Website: lowes
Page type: payment
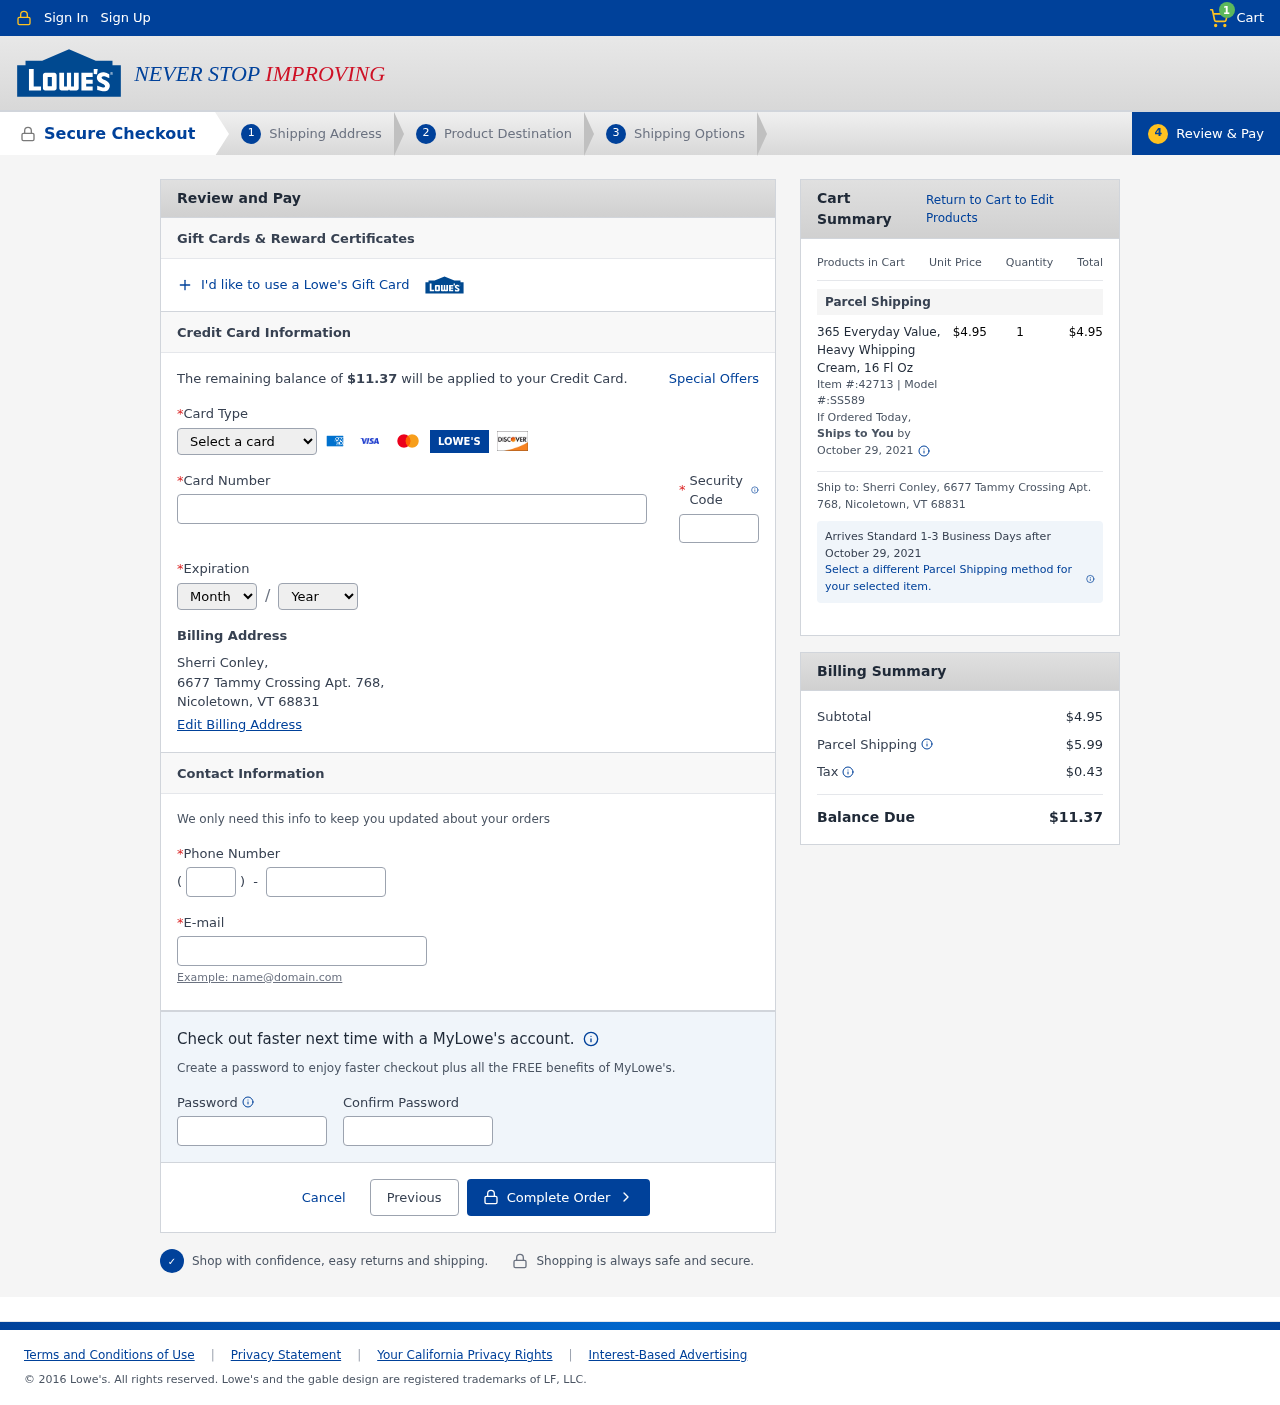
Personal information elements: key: PII_CARD_CVV
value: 1672
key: PII_CARD_EXPIRY_MONTH
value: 09
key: PII_CARD_EXPIRY_YEAR
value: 29
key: PII_CARD_NUMBER
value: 3733 0523 8698 015
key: PII_CARD_TYPE
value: American Express
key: PII_CITY_STATE_ZIP
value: Nicoletown, VT 68831
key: PII_EMAIL
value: sherri_conley@hotmail.com
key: PII_FULLNAME
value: Sherri Conley,
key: PII_PHONE
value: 3624255743
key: PII_PHONE_AREA
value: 362
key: PII_STREET
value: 6677 Tammy Crossing Apt. 768
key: PII_STREET
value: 6677 Tammy Crossing Apt. 768,
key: PII_FULLNAME2
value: Sherri Conley
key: PII_CITY
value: Nicoletown
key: PII_STATE_ABBR
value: VT
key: PII_POSTCODE
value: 68831
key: PII_POSTCODE_FULL
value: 68831
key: PII_CITY_STATE
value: Nicoletown, VT
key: PII_POSTCODE_NUMERIC
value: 68831
Product elements: key: PRODUCT1_NAME
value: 365 Everyday Value, Heavy Whipping Cream, 16 Fl Oz
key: PRODUCT1_PRICE
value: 4.95
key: PRODUCT1_QUANTITY
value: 1
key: PRODUCT1_ITEM
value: Item #:42713
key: PRODUCT1_MODEL
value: Model #:SS589
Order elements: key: ORDER_NUM_ITEMS
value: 1
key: ORDER_TOTAL
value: $11.37
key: ORDER_SHIPPING_DATE
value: October 29, 2021
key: ORDER_SUBTOTAL
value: $4.95
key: ORDER_SHIPPING_DATE2
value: October 29, 2021
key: ORDER_SHIPPING_COST
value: $5.99
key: ORDER_TAX
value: $0.43